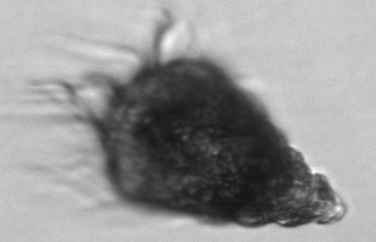
Label: Laboea_strobila